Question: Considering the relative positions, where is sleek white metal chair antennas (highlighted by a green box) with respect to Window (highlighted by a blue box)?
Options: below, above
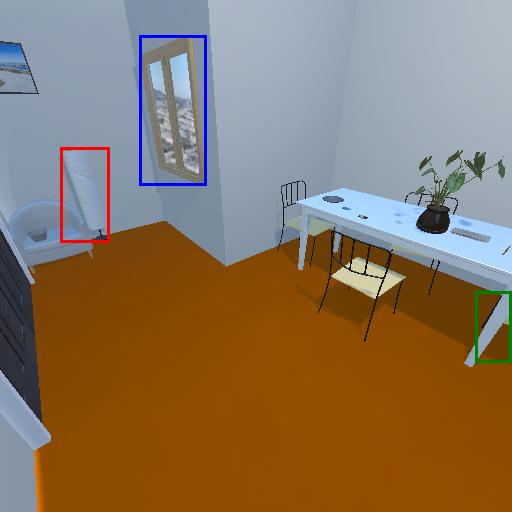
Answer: below